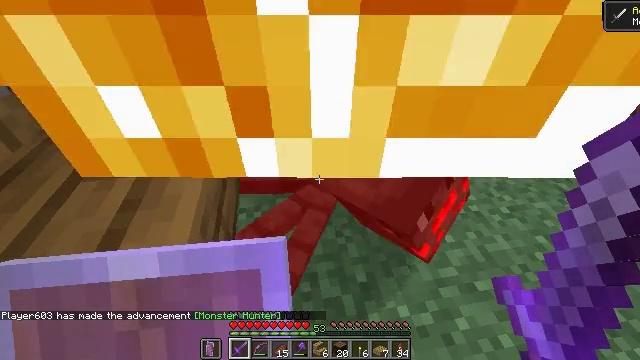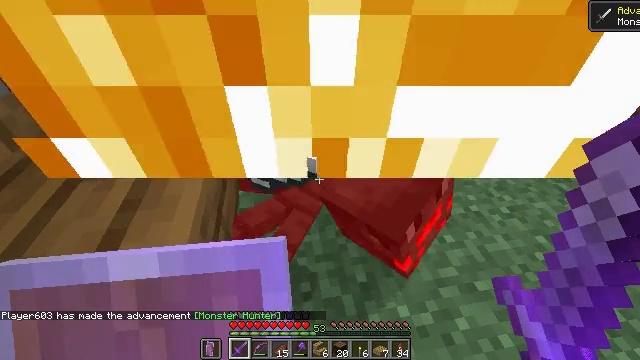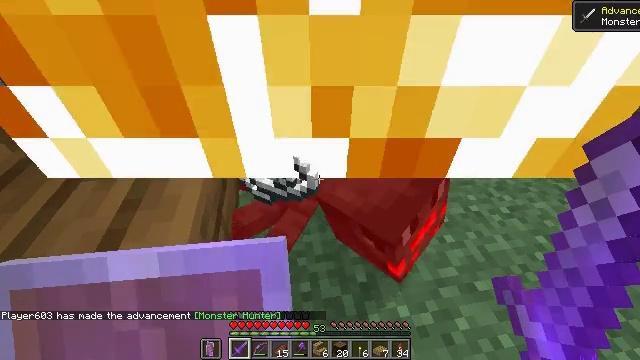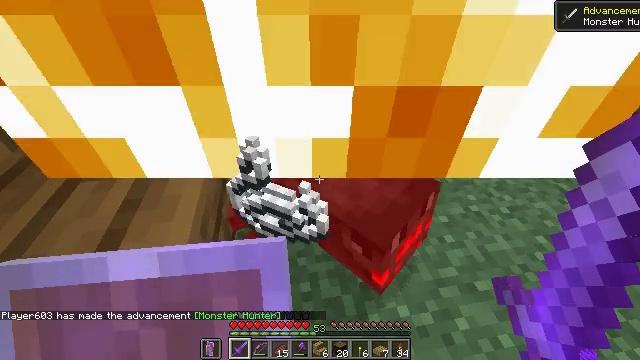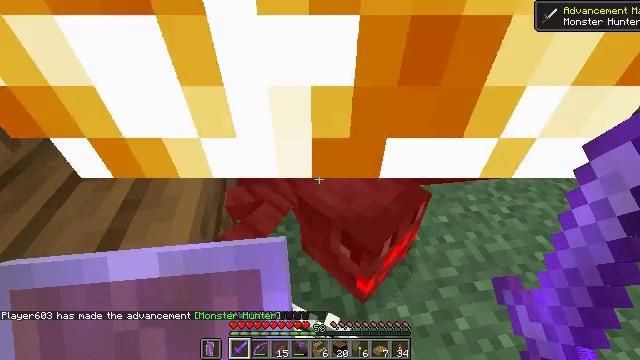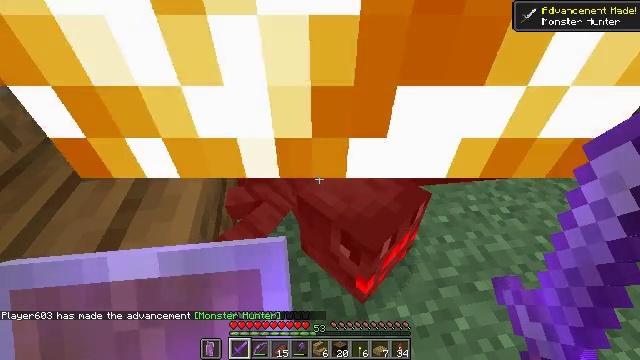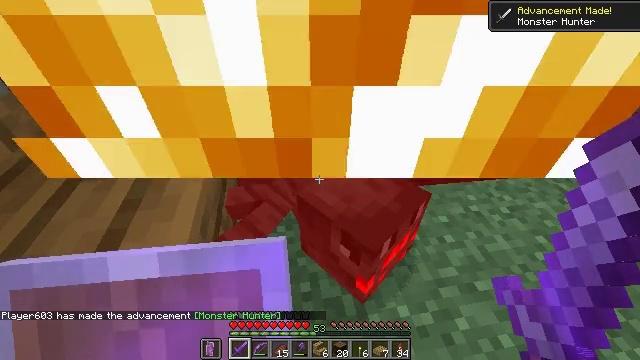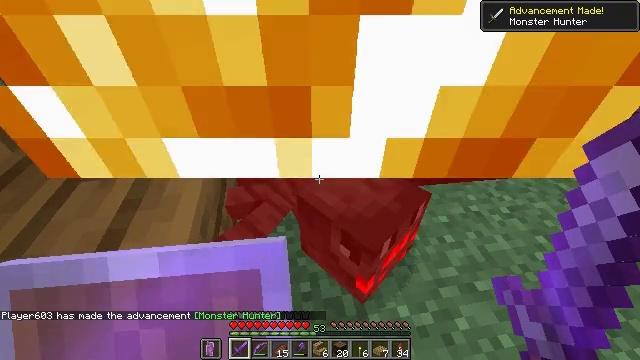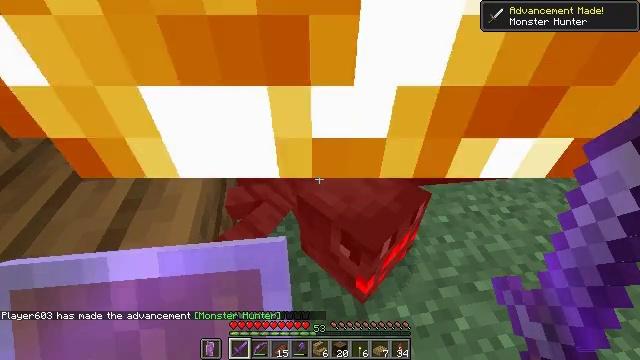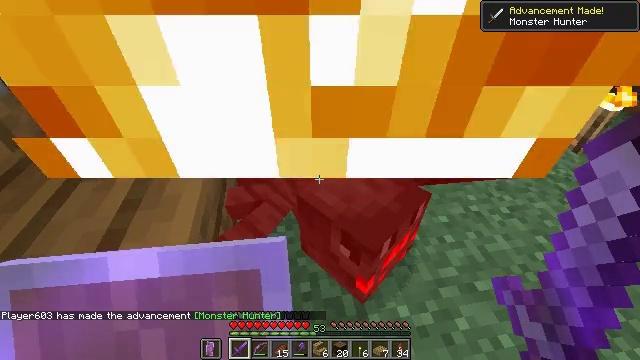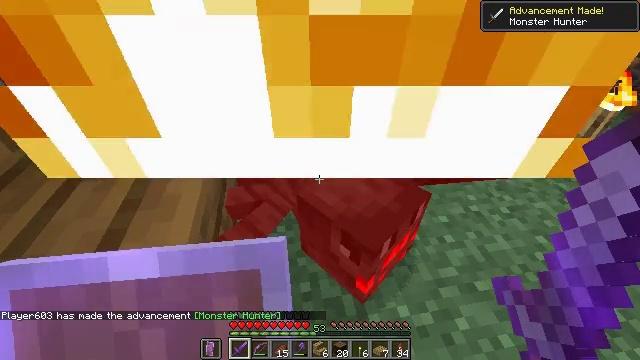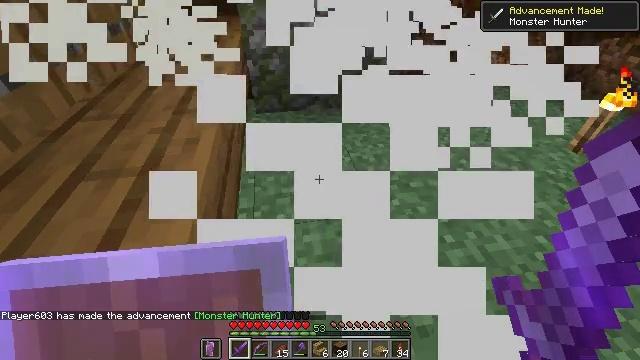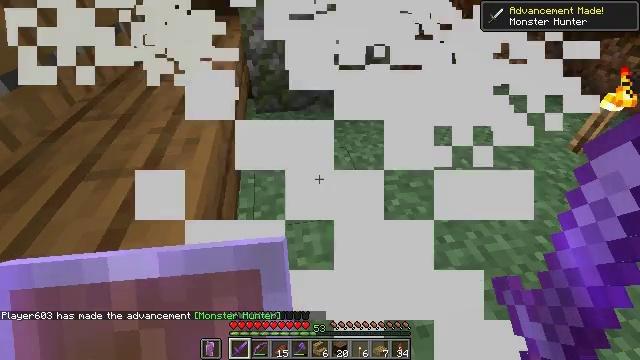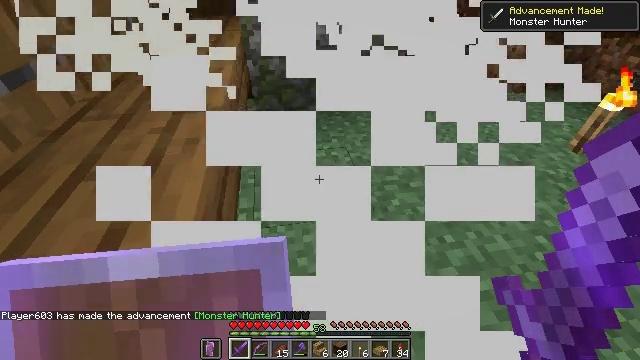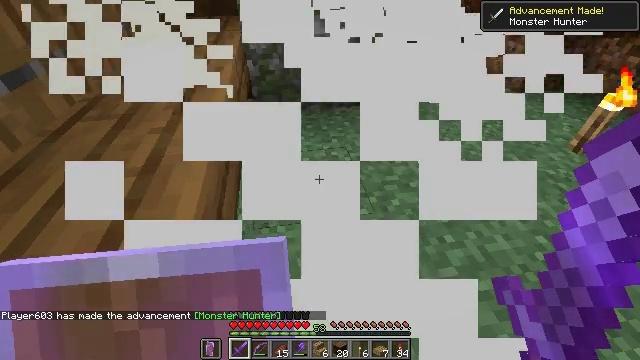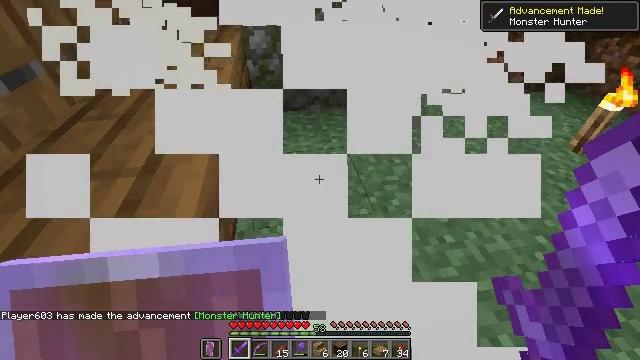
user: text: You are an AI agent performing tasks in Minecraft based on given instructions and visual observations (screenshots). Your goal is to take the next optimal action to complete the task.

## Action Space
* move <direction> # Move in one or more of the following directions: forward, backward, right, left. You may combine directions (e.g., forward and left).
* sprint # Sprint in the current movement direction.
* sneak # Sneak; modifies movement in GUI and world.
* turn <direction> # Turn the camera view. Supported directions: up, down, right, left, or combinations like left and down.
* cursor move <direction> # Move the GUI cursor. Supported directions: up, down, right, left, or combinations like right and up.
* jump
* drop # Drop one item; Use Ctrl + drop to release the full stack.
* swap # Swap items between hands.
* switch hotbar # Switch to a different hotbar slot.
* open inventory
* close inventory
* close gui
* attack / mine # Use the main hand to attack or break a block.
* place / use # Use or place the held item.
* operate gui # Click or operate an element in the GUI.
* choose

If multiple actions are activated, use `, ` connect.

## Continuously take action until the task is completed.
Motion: motion action
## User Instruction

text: Remove the scaffolding structure.
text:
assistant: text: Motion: no_op
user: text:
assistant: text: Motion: no_op
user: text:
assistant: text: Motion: no_op
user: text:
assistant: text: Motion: no_op
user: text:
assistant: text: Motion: no_op
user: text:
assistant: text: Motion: no_op
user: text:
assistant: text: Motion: no_op
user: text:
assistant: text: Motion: no_op
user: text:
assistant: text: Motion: no_op
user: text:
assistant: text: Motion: no_op
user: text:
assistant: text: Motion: no_op
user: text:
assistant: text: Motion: no_op
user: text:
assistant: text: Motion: no_op
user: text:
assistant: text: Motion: no_op
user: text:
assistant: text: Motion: no_op
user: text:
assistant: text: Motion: no_op
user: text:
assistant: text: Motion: no_op
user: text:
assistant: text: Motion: no_op
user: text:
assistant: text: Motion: turn right and up
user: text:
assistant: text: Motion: turn right and up
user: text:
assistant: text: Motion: turn right and up
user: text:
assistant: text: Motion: turn right and up
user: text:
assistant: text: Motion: turn right and up
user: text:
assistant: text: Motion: no_op
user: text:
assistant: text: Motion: no_op
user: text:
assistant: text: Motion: no_op
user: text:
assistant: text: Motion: no_op
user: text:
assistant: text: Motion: no_op
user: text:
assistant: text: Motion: no_op
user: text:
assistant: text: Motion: no_op